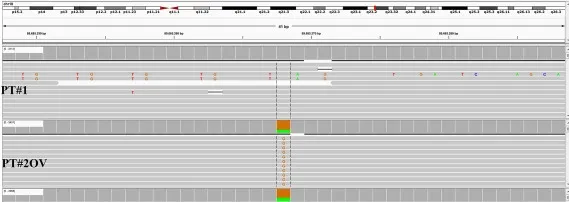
PTEN status in PT#1 and PT#2. Sections are from PT#1 and PT#2 and stained for anti-PTEN as labeled. Primary (PT#1 and PT#2sk) and metastatic (PT#2 v and PT#2br) melanomas are illustrated. Loss of PTEN reactivity was observed in melanoma cells from all samples except PT#2sk; internal positive control are represented by vessel. Sections were counterstained with hematoxylin and imaged at 100x magnification. Sequencing data illustrate the PTEN sequencing analysis (Igv screenshot of amplicon that cover exon 2 of PTEN) by Illumina MiSeq in P#T1 and PT#2 samples. A; PTEN substitution is observed in samples PT#2ov and PT#2br. Sk, skin; ov, ovary; br, brain.
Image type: pathology (immunostaining)